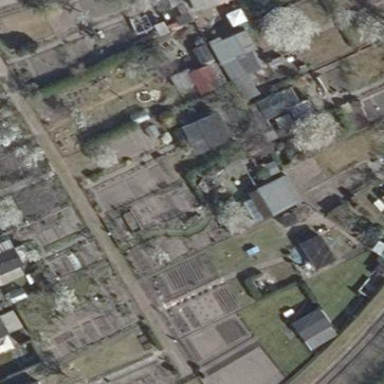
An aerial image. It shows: Fence surrounding allotments.